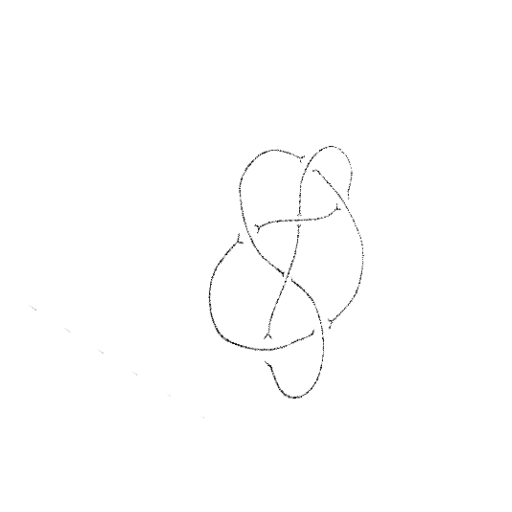
Crossing number: 7